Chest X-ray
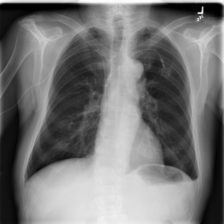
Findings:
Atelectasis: negative
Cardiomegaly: negative
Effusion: positive
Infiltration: negative
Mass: negative
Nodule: negative
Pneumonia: negative
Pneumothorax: negative
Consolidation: negative
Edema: negative
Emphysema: negative
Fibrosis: negative
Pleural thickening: negative
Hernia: negative